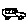
Label: car